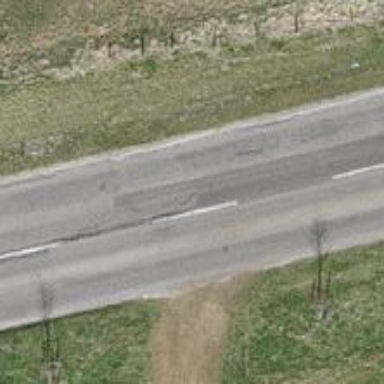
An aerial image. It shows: Tertiary road.